Question: Can you tell me how to do like below in JAVA SWING.

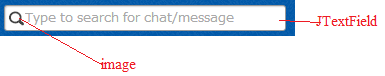
Answer: Build a custom component.
Take a look at <URL>